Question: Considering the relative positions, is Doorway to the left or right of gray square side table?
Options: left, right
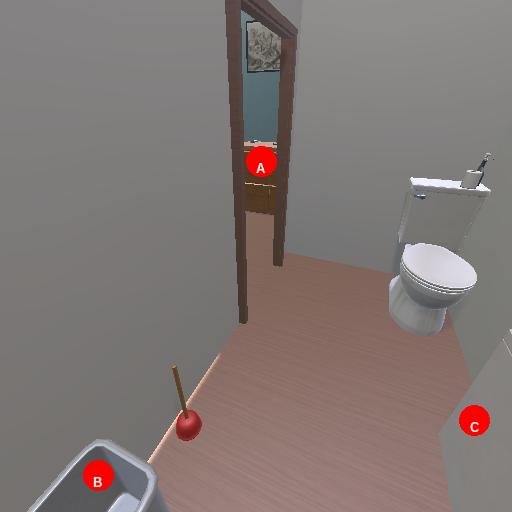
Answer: left